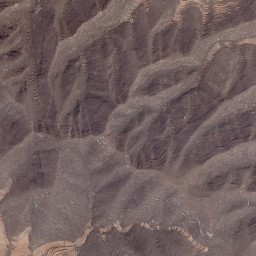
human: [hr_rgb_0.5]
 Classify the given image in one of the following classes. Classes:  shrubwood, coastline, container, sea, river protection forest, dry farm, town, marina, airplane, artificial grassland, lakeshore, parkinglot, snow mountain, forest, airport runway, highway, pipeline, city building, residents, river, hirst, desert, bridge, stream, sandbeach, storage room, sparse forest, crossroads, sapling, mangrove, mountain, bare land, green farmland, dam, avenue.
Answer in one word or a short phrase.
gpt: mountain